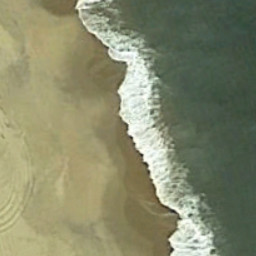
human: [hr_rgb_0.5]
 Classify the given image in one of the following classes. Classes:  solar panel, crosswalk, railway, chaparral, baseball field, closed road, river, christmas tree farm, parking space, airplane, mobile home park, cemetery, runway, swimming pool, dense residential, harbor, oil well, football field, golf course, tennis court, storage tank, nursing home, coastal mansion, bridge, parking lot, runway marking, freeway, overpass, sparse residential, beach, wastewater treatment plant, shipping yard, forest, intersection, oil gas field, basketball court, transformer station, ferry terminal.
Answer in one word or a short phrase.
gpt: beach